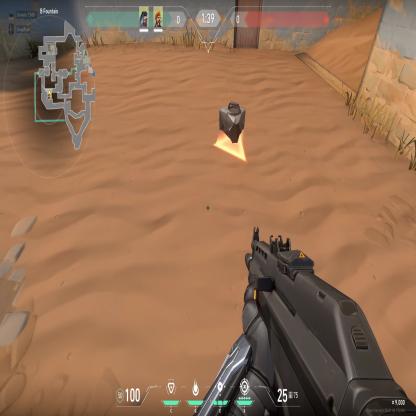
Label: dropped spike